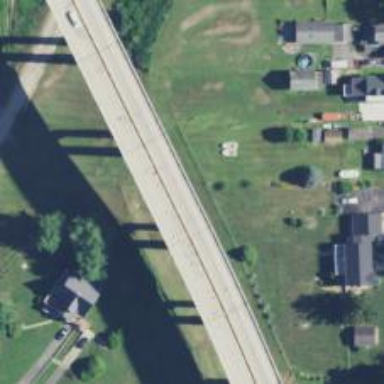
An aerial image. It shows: Bridge on trunk highway with buffered cycle lane.